This wavelet scalogram was computed from a rotor test-rig vibration snapshot. What is the most likely rotor condition (normal, misalignment, unbalance, looseness)?
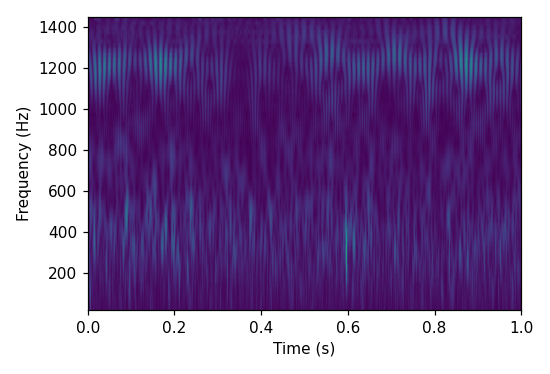
Answer: misalignment